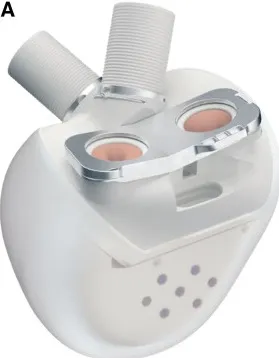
(A) The Aeson TAH device, courtesy of CARMAT (SA, Velizy, France).
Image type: radiology (x_ray)